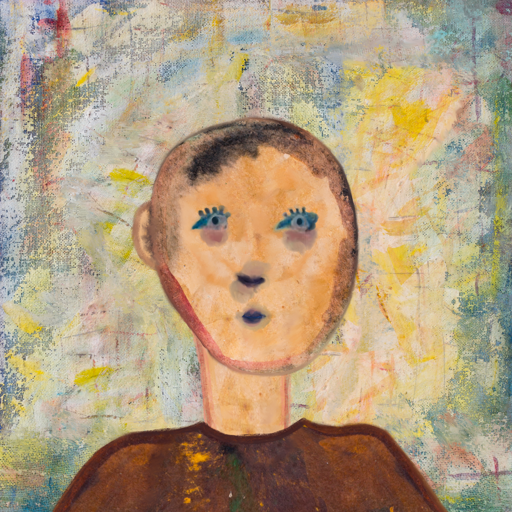
Background: Irani, Head And Neck Front: Childish, Face Front: Hill_Girl, Bust: Comrade, Hair Front: Blank, Head Accessory: Blank, Second Necklace: Blank, Necklace: Blank, Baby: Blank